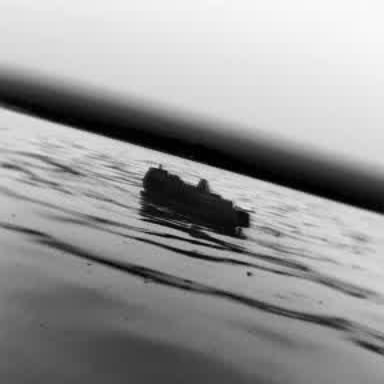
There is a container_ship in the infrared image.